【题型】解答题　【知识点】解析几何　【难度】medium
已知椭圆$C$:$\frac{x^2}{a^2}+\frac{y^2}{b^2}=1(a>b>0)$，若椭圆的长轴长为4且经过点$\left(-1,\frac{\sqrt{6}}{2}\right)$，过点$T(\sqrt{3},0)$的直线交椭圆于$P$，$Q$两点。

(1) 求椭圆方程；

(2) 若$\triangle OPQ$面积为$\sqrt{2}$，求此时直线$PQ$的方程；

(3) 若直线$PQ$与$x$轴不垂直，在$x$轴上是否存在点$S(s,0)$使得$\angle PST = \angle QST$恒成立？若存在，求出$s$的值；若不存在，说明理由。
【解答】
\textbf{【答案】}
(1) $\frac{x^2}{4}+\frac{y^2}{2}=1$
(2) $x + y - \sqrt{3} = 0$ 或 $x - y - \sqrt{3} = 0$
(3) 存在，$s = \frac{4\sqrt{3}}{3}$

\vspace{1em}
\textbf{【分析】}
(1) 由长轴长求出$a$，将$\left(-1,\frac{\sqrt{6}}{2}\right)$代入椭圆方程求出$a,b$，得到答案；

(2) 根据题意设直线$PQ$:$x = my + \sqrt{3}$，与椭圆方程联立可得$y_1+y_2$，$y_1y_2$，由$S_{\triangle OPQ} = \frac{1}{2} \times |OT| \times |y_1 - y_2|$，代入运算化简求解；

(3) 根据题意有$k_{PS} + k_{QS} = 0$，转化为$2my_1y_2 + (\sqrt{3}-s)(y_1 + y_2) = 0$，由第二问韦达定理代入运算得解。

\vspace{1em}
\textbf{【详解】}
(1) 由题意可知：$2a = 4$，即$a = 2$，
将点$\left(-1,\frac{\sqrt{6}}{2}\right)$代入椭圆方程得$\frac{1}{4} + \frac{3}{2b^2} = 1$，解得$b^2 = 2$，
所以椭圆$C$的方程为$\frac{x^2}{4}+\frac{y^2}{2}=1$。

(2) 根据题意知：直线$PQ$的斜率不为0，且直线$PQ$与椭圆必相交，

设直线$PQ$:$x = my + \sqrt{3}$，$P(x_1,y_1)$，$Q(x_2,y_2)$，
联立$\begin{cases}x = my + \sqrt{3} \\ \frac{x^2}{4}+\frac{y^2}{2}=1\end{cases}$，消去$x$整理得$(m^2 + 2)y^2 + 2\sqrt{3}my - 1 = 0$，
则$y_1 + y_2 = -\frac{2\sqrt{3}m}{m^2+2}$，$y_1y_2 = -\frac{1}{m^2+2}$，

可得$S_{\triangle OPQ} = \frac{1}{2} \times |OT| \times |y_1 - y_2| = \frac{\sqrt{3}}{2} \times \sqrt{\left(-\frac{2\sqrt{3}m}{m^2+2}\right)^2 + \frac{4}{m^2+2}} = \sqrt{6} \times \frac{\sqrt{2m^2+1}}{m^2+2}$，
则$\sqrt{6} \times \frac{\sqrt{2m^2+1}}{m^2+2} = \sqrt{2}$，解得$m^2 = 1$，即$m = \pm 1$，

所以直线$PQ$的方程为$x + y - \sqrt{3} = 0$ 或 $x - y - \sqrt{3} = 0$。

(3) 在$x$轴上存在点$S\left(\frac{4\sqrt{3}}{3},0\right)$使得$\angle PST = \angle QST$，理由如下：

因为$\angle PST = \angle QST$，可知$k_{PS} + k_{QS} = 0$，即$\frac{y_1}{x_1 - s} + \frac{y_2}{x_2 - s} = 0$，
则$\frac{y_1}{my_1+\sqrt{3}-s} + \frac{y_2}{my_2+\sqrt{3}-s} = 0$，

整理得$2my_1y_2 + (\sqrt{3}-s)(y_1 + y_2) = 0$，
则$2m \times \left(-\frac{1}{m^2+2}\right) + (\sqrt{3}-s) \times \left(-\frac{2\sqrt{3}m}{m^2+2}\right) = 0$，
且$m \neq 0$，解得$s = \frac{4\sqrt{3}}{3}$，

所以在$x$轴上存在点$S\left(\frac{4\sqrt{3}}{3},0\right)$，使得$\angle PST = \angle QST$。
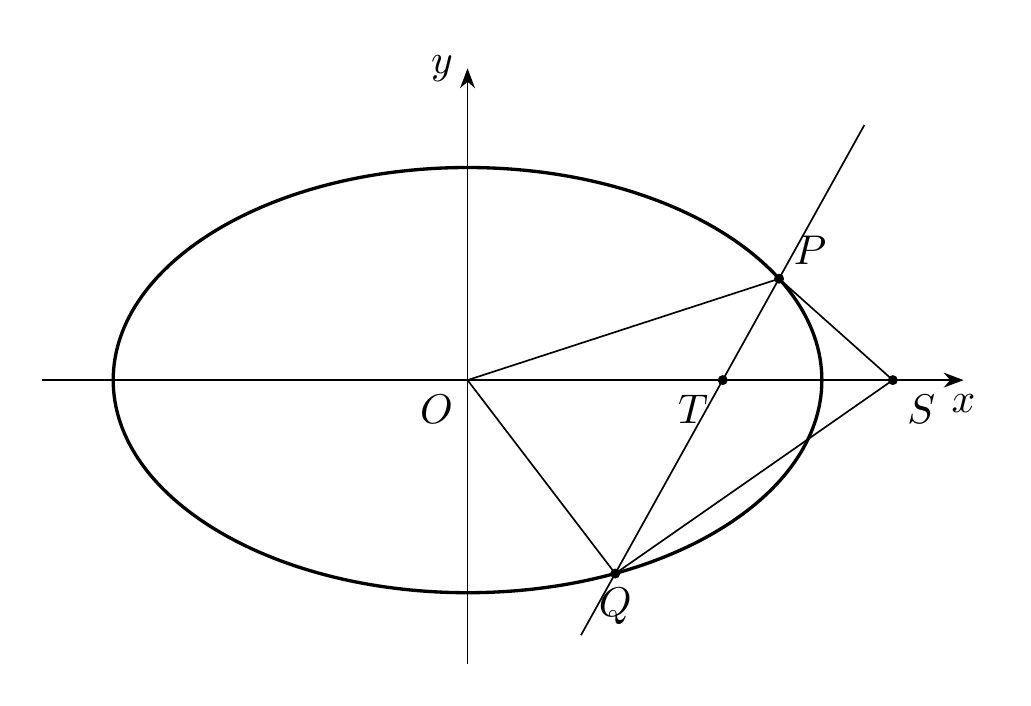